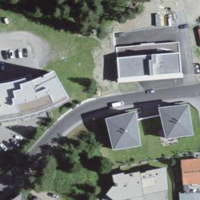
EUNIS habitat code: 54
Species observed at this site:
Periparus ater